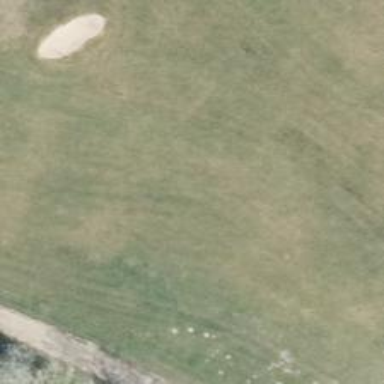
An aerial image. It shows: View of golf hole.